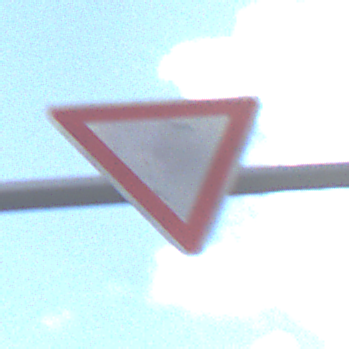
Verkehrszeichen: VorfahrtGewaehren
Umgebung: Outdoor, Suburban
Tageszeit: MorningAfternoon
Wetter: PartlyCloudy
Licht: Natural
Jahreszeit: NotSpecified
Kontrast: LowContrast